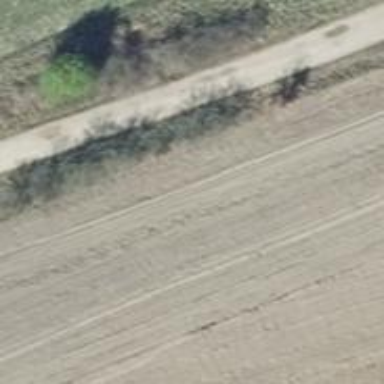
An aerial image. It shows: Row of deciduous broadleaved trees.